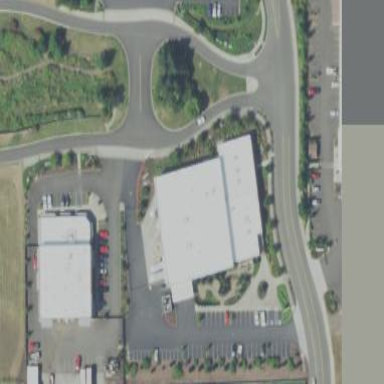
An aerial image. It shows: Building that serves as food bank.